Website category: game
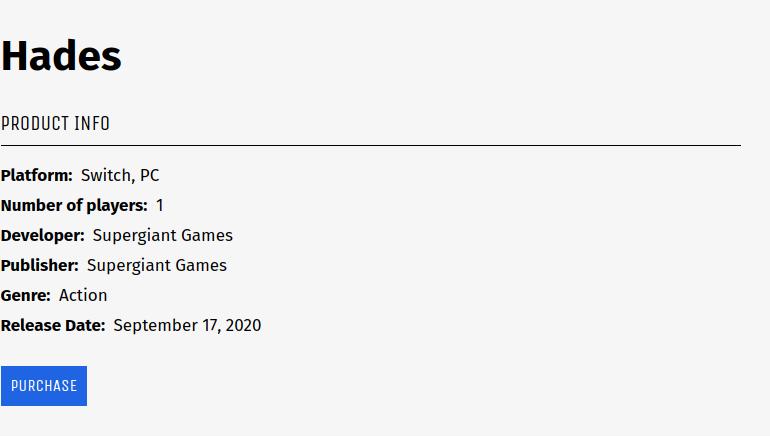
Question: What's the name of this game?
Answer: Hades

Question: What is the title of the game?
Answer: Hades

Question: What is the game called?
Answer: Hades

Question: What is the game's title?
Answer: Hades

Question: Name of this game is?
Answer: Hades

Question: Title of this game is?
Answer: Hades

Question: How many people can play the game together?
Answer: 1

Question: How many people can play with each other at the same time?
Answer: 1

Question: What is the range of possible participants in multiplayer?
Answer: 1

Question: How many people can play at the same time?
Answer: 1

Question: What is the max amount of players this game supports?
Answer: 1

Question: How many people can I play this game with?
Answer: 1

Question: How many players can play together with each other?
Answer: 1

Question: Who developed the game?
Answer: Supergiant Games

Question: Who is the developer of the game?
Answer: Supergiant Games

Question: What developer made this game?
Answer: Supergiant Games

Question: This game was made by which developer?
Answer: Supergiant Games

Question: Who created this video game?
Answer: Supergiant Games

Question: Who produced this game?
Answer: Supergiant Games

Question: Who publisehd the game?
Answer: Supergiant Games

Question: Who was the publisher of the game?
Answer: Supergiant Games

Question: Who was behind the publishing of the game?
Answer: Supergiant Games

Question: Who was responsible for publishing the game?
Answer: Supergiant Games

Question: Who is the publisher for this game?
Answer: Supergiant Games

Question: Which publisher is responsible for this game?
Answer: Supergiant Games

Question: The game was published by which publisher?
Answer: Supergiant Games

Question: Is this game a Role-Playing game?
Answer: no

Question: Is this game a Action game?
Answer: yes

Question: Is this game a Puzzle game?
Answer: no

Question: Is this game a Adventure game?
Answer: no

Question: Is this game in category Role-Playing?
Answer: no

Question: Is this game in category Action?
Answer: yes

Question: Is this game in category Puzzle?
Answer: no

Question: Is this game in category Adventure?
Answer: no

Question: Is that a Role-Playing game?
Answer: no

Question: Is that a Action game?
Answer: yes

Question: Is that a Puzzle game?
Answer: no

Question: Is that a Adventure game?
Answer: no

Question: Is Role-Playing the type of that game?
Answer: no

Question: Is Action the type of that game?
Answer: yes

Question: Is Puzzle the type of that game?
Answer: no

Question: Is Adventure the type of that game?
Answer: no

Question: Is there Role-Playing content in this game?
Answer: no

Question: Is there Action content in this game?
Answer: yes

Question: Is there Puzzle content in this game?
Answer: no

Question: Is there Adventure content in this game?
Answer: no

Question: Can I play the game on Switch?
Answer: yes

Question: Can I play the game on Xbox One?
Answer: no

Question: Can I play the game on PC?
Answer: yes

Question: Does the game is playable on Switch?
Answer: yes

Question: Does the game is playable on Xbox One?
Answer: no

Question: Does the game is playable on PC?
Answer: yes

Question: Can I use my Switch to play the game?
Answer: yes

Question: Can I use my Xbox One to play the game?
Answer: no

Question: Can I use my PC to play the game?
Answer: yes

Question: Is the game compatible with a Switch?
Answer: yes

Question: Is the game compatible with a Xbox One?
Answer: no

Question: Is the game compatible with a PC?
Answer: yes